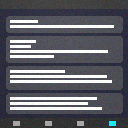
Screen state: on